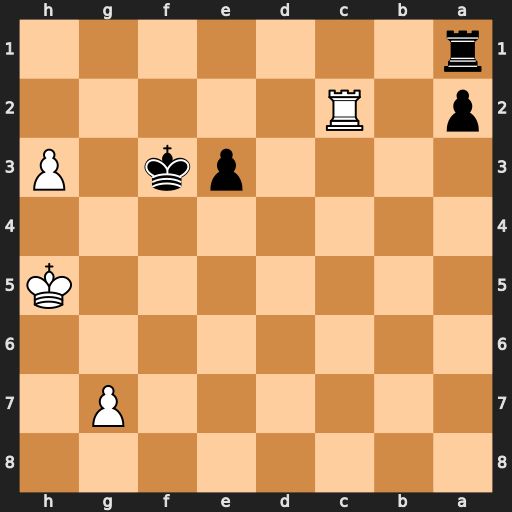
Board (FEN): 8/6P1/8/7K/8/4pk1P/p1R5/r7
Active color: b
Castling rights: -
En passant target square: -
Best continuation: Rg1 Rxa2 Rxg7